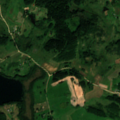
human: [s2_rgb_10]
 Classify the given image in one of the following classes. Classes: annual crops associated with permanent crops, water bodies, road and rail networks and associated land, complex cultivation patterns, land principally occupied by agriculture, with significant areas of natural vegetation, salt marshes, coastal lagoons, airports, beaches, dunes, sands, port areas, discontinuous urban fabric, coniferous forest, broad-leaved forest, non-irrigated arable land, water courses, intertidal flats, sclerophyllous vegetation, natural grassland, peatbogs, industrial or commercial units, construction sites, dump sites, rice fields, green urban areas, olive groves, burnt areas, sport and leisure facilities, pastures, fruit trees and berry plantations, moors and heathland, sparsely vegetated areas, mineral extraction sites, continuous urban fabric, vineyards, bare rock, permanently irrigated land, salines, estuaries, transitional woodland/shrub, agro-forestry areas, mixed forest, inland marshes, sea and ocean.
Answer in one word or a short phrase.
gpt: pastures, complex cultivation patterns, land principally occupied by agriculture, with significant areas of natural vegetation, mixed forest, water bodies